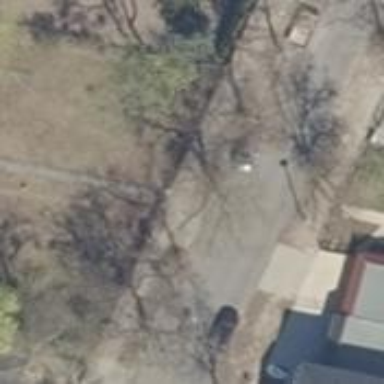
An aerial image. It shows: Driveway leading to service road.